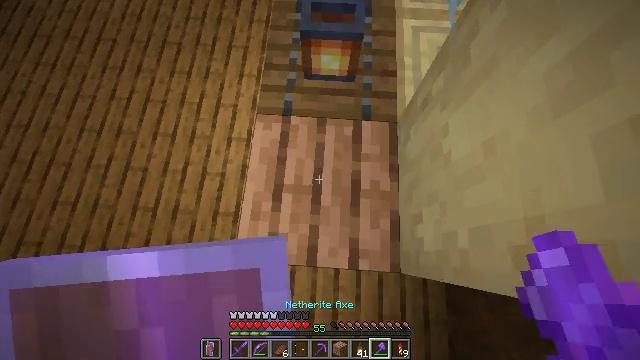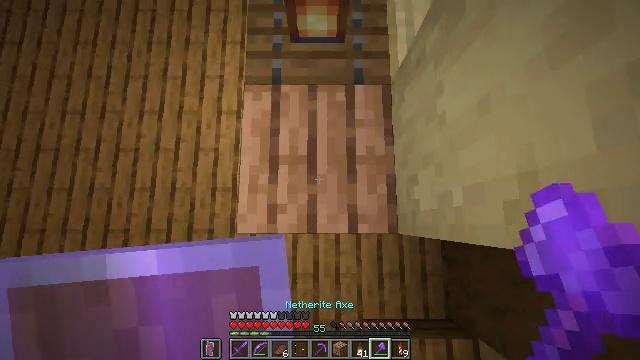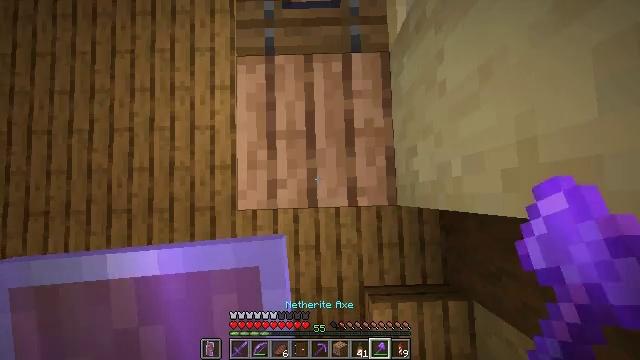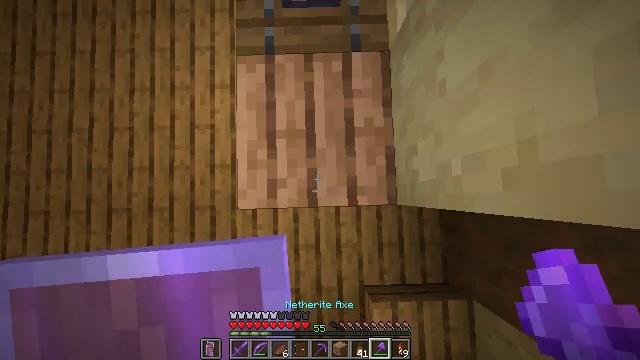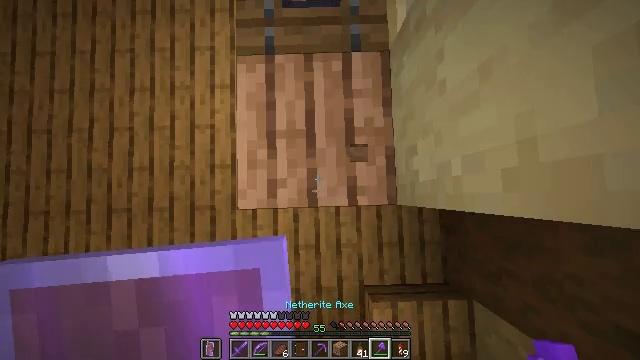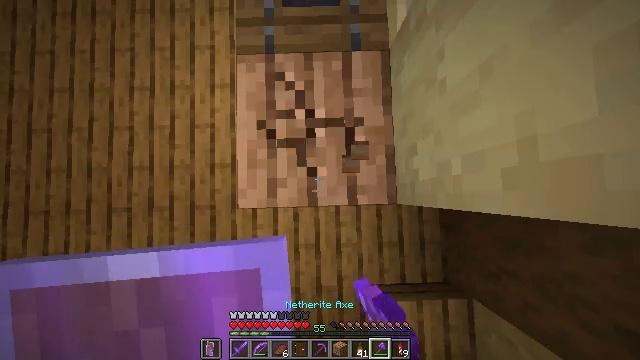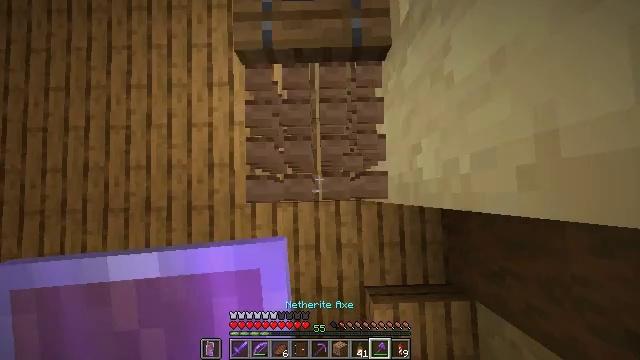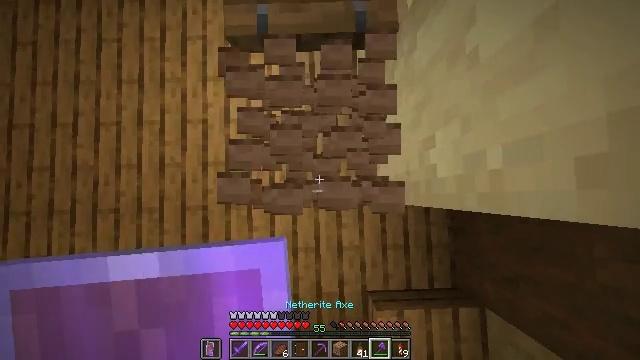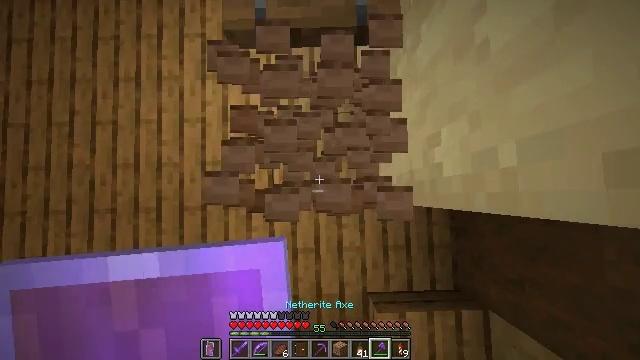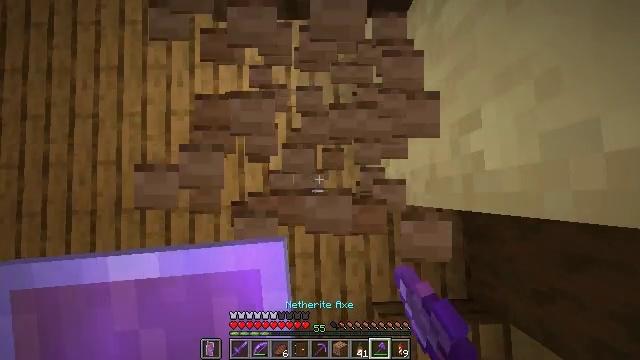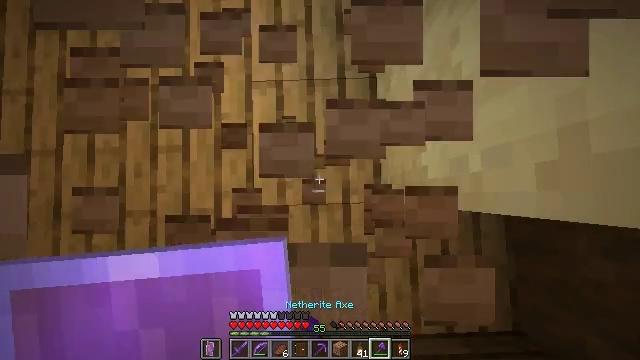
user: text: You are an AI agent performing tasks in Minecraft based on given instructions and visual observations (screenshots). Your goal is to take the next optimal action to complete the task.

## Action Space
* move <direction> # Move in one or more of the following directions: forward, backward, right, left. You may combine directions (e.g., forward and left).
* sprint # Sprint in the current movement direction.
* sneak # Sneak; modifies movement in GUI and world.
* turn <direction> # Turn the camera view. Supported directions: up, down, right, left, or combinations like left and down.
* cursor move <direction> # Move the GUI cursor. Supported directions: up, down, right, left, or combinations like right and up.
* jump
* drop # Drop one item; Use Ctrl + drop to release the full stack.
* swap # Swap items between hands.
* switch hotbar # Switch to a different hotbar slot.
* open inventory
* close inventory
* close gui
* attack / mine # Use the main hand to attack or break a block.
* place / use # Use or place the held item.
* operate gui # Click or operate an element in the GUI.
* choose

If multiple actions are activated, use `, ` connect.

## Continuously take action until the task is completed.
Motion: motion action
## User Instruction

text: Gather jungle planks for building.
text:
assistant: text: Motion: turn right and down
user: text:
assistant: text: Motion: turn right and down
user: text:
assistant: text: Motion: no_op
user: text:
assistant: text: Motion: attack / mine
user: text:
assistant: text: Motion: attack / mine
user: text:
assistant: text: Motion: attack / mine
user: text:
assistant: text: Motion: attack / mine
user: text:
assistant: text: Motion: attack / mine
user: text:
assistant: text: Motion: attack / mine
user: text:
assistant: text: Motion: no_op
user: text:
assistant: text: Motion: no_op